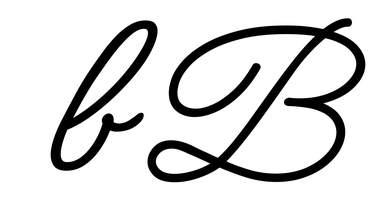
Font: MeowScript-Regular